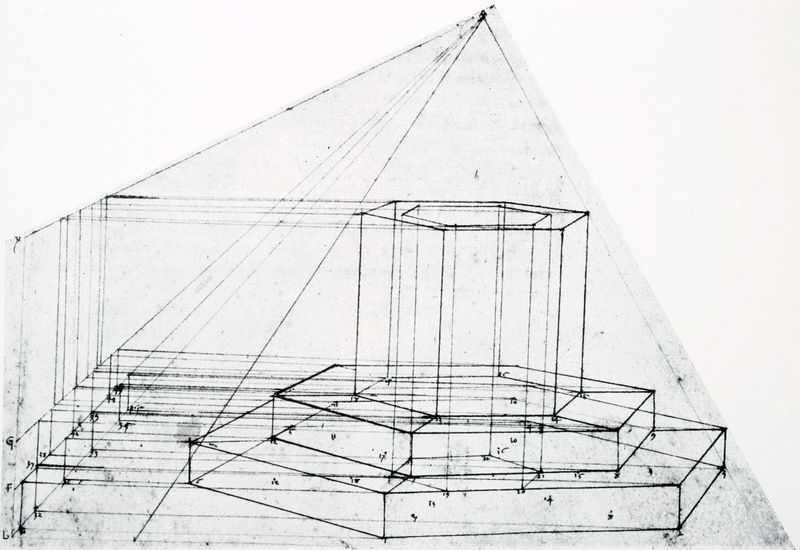
Titel: De Prospectiva Pingendi, Libro Secondo, Fig. XXXVII
Künstler: Piero della Francesca
Standort: Reggio Emilia
Institution: Biblioteca Panizzi
Schlagwörter: körper, wasser, weiß, dreieck, komposition, ausschnitt, grau, schwarz, skizze, säule, zeichen, zeichnung, anlage, blick, gebäude, muster, zylinder, architektur, sockel, spitze, spiegelung, kirche, blatt, brunnen, schrift, papier, ansicht, perspektive, studie, bündel, formen, grafik, schattierung, linien, weis, treppe, treppen, symmetrie, zahlen, ziffern, gerade, stufe, stufen, plinthe, podest, fluchtlinien, rechtecke, punkte, gefäß, höhe, eckig, kegel, strahlen, linie, technik, form, becken, loch, schwarzweiß, buchstabe, buchstaben, punkt, beschriftung, bleistift, entwurf, altar, senkrecht, geometrisch, schattiert, hellgrau, zeichnen, fluchtpunkt, griechisch, durchsichtig, konstruktion, diagonale, schräge, plan, abstufung, basis, dürer, lineal, pyramide, geometrie, konstrukt, geraden, oktogon, achteck, sechseck, ebenen, riss, grundriss, konstruktionszeichnung, aufriss, maßstab, bauzeichnung, baptisterium, vorzeichnung, winkel, polygon, horizontale, mehreck, kubus, leonardo da vinci, exakt, genau, berechnung, maße, taufbecken, mathematik, proportion, seckseck, ansichten, architect, perspektivzeichnung, vertikale, messung, technisch, aachen, teichnung, räumlich, technische zeichnung, prisma, streckung, aufblick, vorarbeit, waagrecht, trapez, sechsecke, fluchtpunkte, hexagon, physik, vermessen, fluchtpunktperspektive, scheitelpunkt, schnittpunkt, vielecke, schnittpunkte, parallellen, ausrechnen, berechnen, berechnugn, geichschenklig, hektagon, kostruktion, kotierung, perspektivische ansicht, polyeder, sechsecken, vieleck, polygone, ockel, linela, unterweisung in der messng, gemahltes, vektorzeichung, säule mit sockel, beschriftet mit buchstaben, geometria descritiva, descriving geometry, geometry dash, matematica, aristoteles, ariana gande, grande pila, pila kiliometrica